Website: home-depot
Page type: delivery-shipping
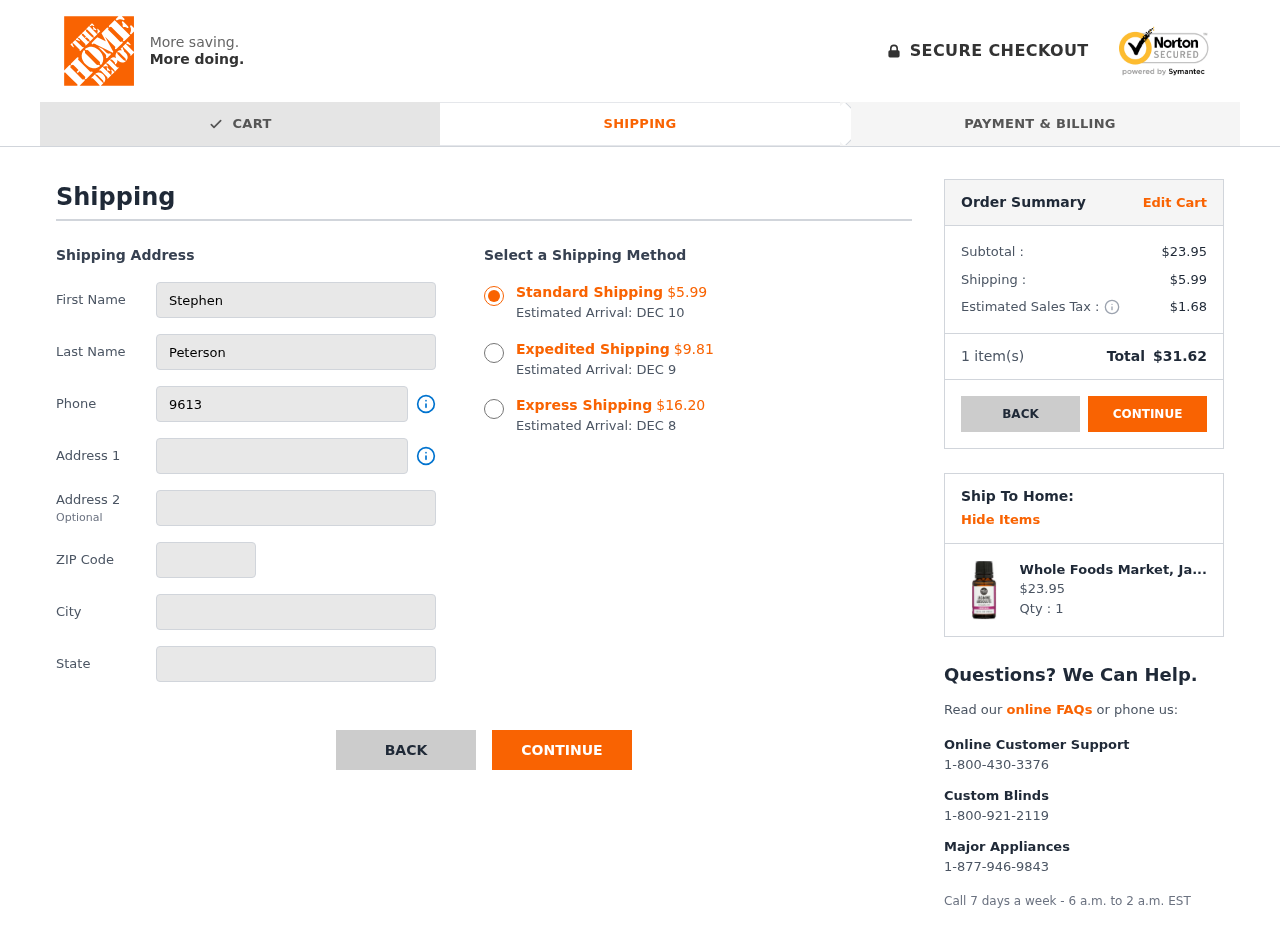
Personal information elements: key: PII_CITY
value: Heatherbury
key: PII_FIRSTNAME
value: Stephen
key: PII_LASTNAME
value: Peterson
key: PII_PHONE
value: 9613391178
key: PII_POSTCODE
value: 01678
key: PII_STATE
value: New Jersey
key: PII_STREET
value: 03753 Martinez Trafficway
Product elements: key: PRODUCT1_NAME
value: Whole Foods Market, Jasmine Absolute in Jojoba Oil, 0.5 fl oz
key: PRODUCT1_PRICE
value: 23.95
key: PRODUCT1_QUANTITY
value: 1
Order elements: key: ORDER_SHIPPING_COST_STANDARD
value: $5.99
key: ORDER_DELIVERY_DATE
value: DEC 10
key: ORDER_SHIPPING_COST_EXPEDITED
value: $9.81
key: ORDER_DELIVERY_DATE_EXPEDITED
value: DEC 9
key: ORDER_SHIPPING_COST_EXPRESS
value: $16.20
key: ORDER_DELIVERY_DATE_EXPRESS
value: DEC 8
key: ORDER_SUBTOTAL
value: $23.95
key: ORDER_SHIPPING_COST
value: $5.99
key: ORDER_TAX
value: $1.68
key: ORDER_NUM_ITEMS
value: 1
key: ORDER_TOTAL
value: $31.62